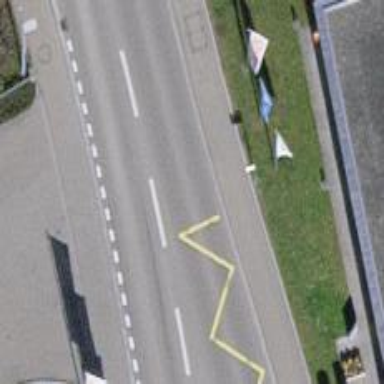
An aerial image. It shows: Bus stop equipped with public transport stop position.